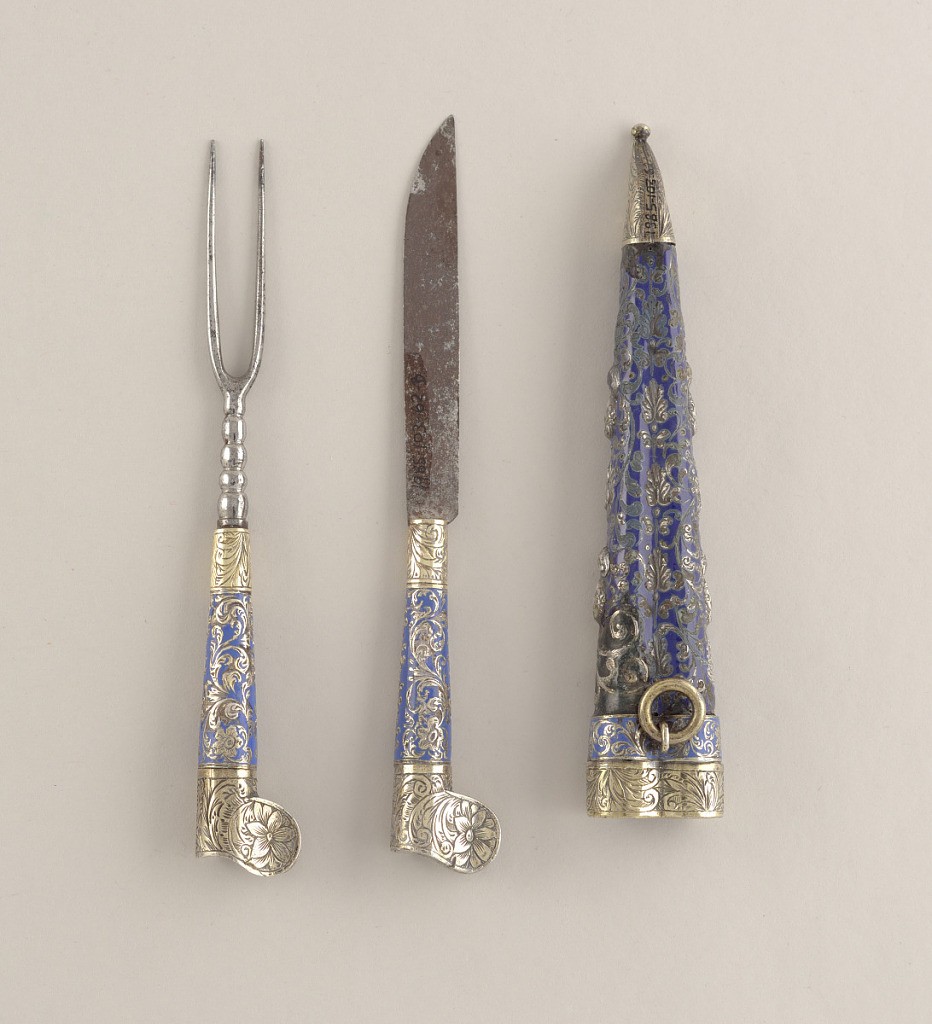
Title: Sheath
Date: ca. 1650
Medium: silver, enamel
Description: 1985-103-62-a: Tapered sheath, blue enamel surrounding silver flo...;     1985-103-62-b: Small blade straight-sided, the upper edge taperin...;     1985-103-62-c: Two-tined fork, curved shoulders, long neck with b...